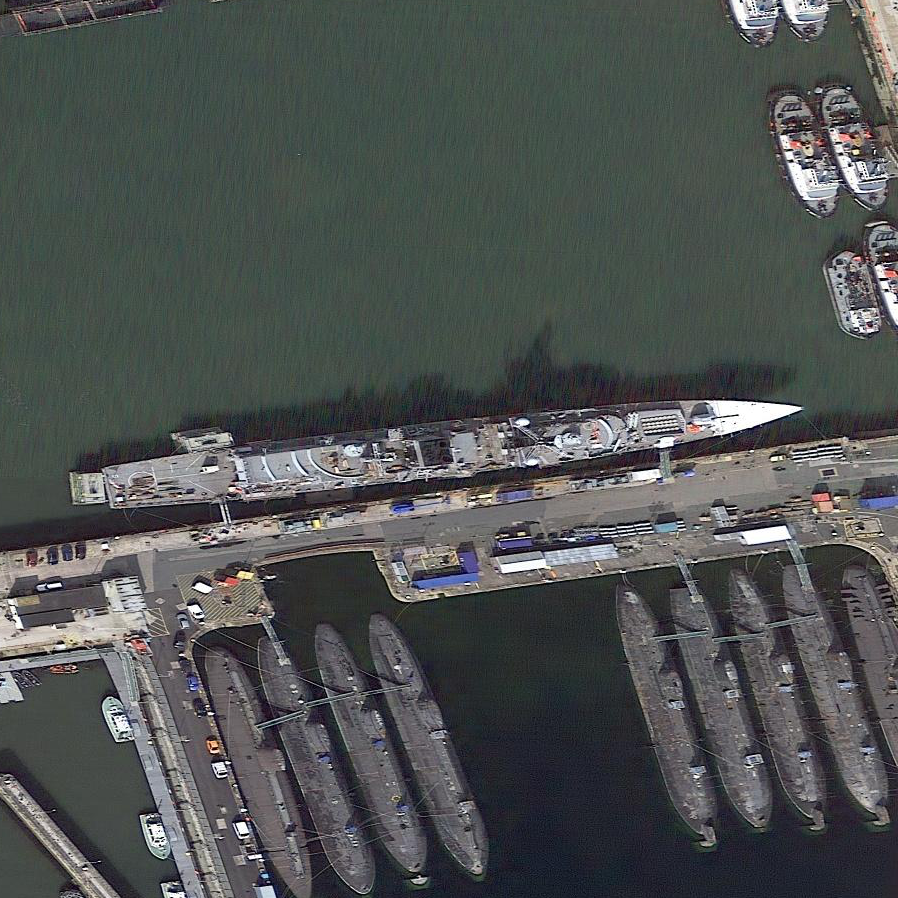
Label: Type_45_destroyer